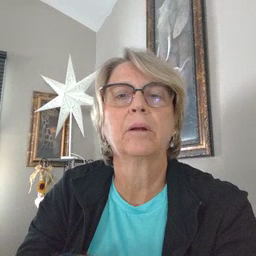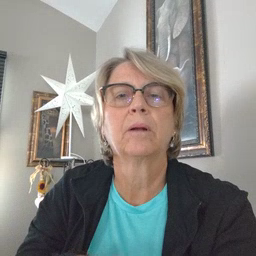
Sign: on